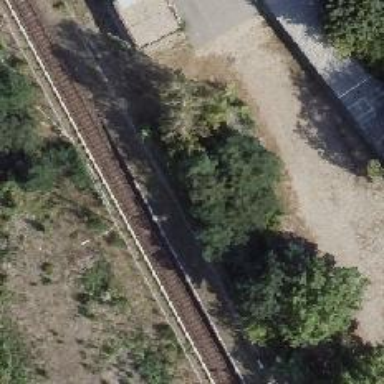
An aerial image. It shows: Railway signal.